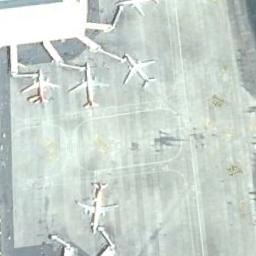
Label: airplane